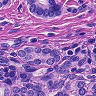
Metastatic tissue present: yes